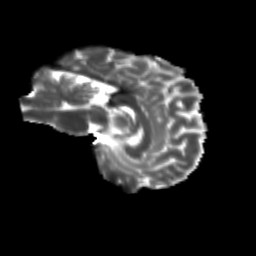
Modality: T2w
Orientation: sagittal
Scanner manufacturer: siemens
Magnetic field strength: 3 T
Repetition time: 9.2 s
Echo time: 0.084 s